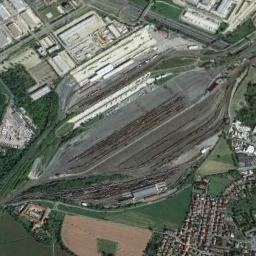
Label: railway_station